Question: Is there any way to turn off Visual Studio token reference highlighting for JavaScript (even through a hack?)
I am aware of how to turn it off for C# following this guide (<URL>, looks like there is no option available similar in the JavaScript tab, seems like a big oversight.
It's pretty annoying, and too much flickering occurs for my liking, especially when trying to duplicate lines then renaming, particularly working with a lot of attribute names in JSON notation or when you're moving your arrow keys across a shared object which is shown on many lines.
Eg.

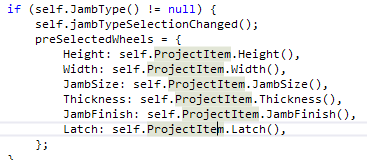
Answer: I don't think this is available for all the languages. JS is one of them. As a workaround, and if you don't mind disabling for the other languages as well, why not change the Highlighing color to match your Editor's background color. Unfortunately this not available for a specific language, but common for the editor.
By doing this, it would be the same effect as if you were to turn off the Highlight references. Below is from the same MSDN post you mentioned in your question.
> To change the reference highlighting colorOn the Tools menu, click Options.In the Options dialog box, expand Environment, and then click Fonts
and Colors.In the Show settings for box, click Text Editor.In the Display items list, click Highlighted Reference.In the Item background box, click the appropriate color.